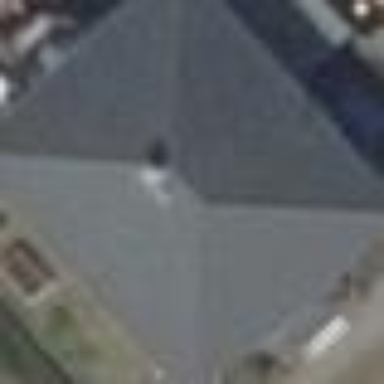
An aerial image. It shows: Detached building with hipped roof.